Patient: sex F, age 56
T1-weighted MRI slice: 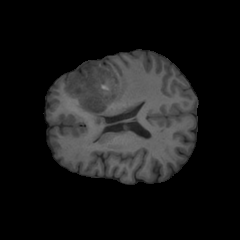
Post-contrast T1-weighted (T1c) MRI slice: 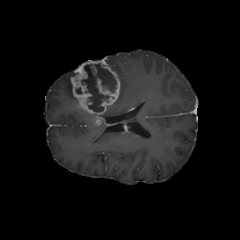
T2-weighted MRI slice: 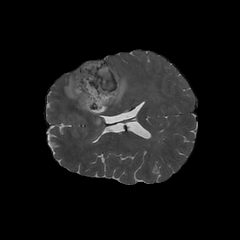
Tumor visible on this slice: yes
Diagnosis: Glioblastoma, IDH-wildtype
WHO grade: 4